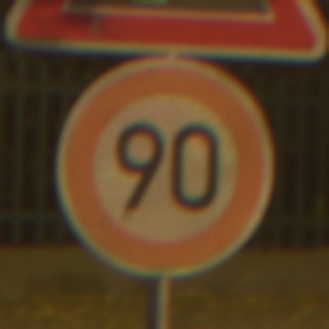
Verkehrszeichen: Geschwindigkeit90
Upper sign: SteinschlagRechts
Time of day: Night
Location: Outdoor (Urban)
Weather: Clear
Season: NotSpecified
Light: Artificial